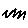
Label: zigzag